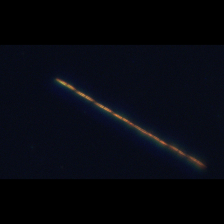
Taxon: Psuedo-nitzschia
Group: Diatoms